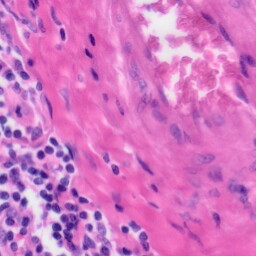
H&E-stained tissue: Tonsil